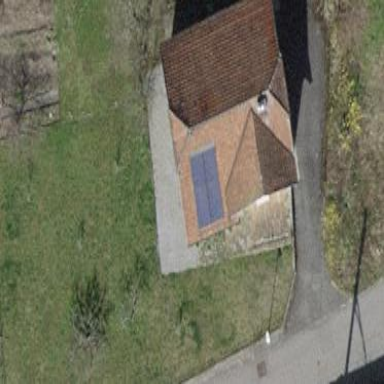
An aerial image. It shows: Detached building with gabled roof.